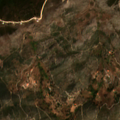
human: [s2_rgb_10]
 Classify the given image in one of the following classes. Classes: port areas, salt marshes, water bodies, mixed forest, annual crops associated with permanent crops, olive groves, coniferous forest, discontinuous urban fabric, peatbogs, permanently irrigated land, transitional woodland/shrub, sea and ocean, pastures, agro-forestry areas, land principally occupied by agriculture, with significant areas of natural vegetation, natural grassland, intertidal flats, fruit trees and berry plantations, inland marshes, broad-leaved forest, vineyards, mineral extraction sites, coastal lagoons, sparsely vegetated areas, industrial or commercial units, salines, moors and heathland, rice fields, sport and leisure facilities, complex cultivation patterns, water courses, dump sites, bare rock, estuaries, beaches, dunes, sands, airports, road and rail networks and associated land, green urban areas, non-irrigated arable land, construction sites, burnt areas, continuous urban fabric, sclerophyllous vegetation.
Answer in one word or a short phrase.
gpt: land principally occupied by agriculture, with significant areas of natural vegetation, sclerophyllous vegetation, transitional woodland/shrub